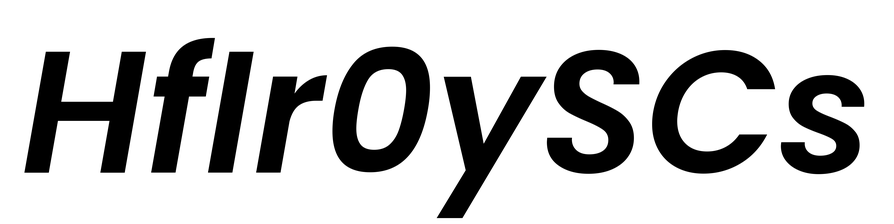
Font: Poppins-SemiBoldItalic